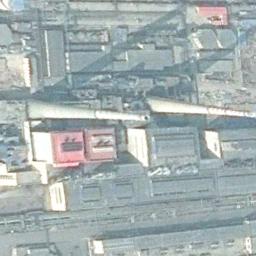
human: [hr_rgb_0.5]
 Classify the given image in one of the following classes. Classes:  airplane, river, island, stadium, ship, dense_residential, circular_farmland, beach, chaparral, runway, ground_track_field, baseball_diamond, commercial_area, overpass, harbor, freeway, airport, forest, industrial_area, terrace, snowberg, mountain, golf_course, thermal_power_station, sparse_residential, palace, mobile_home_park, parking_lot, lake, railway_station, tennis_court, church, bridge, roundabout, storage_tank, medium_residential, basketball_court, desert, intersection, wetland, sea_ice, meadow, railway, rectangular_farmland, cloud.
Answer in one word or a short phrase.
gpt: thermal_power_station